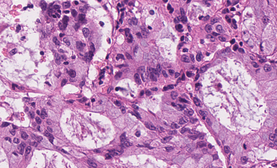
Tumor epithelial tissue: yes
Tumor-associated stroma tissue: yes
Normal tissue: no